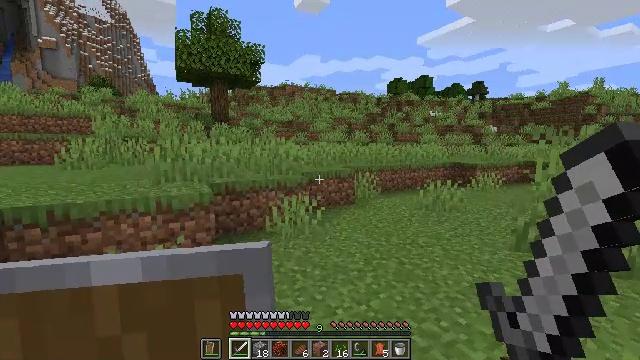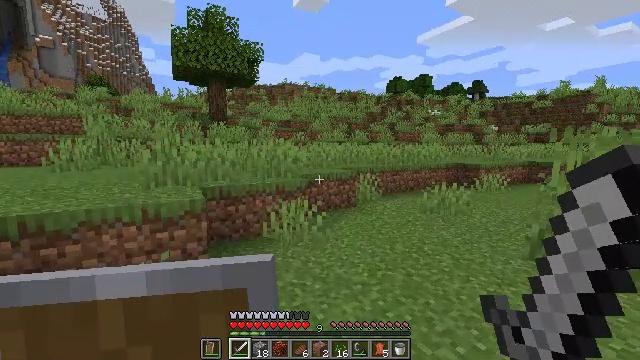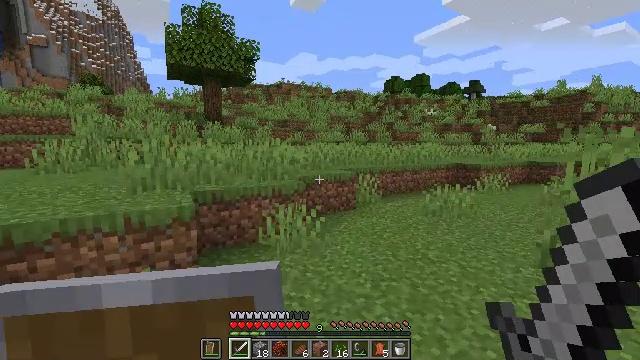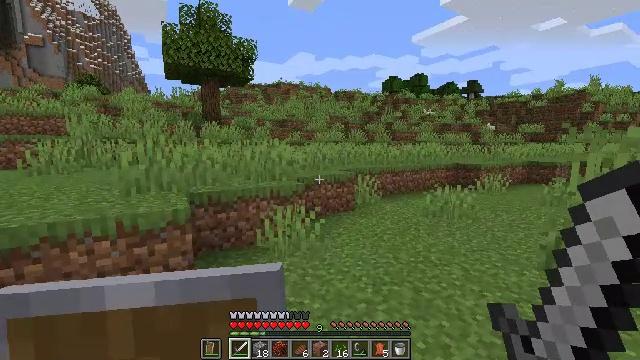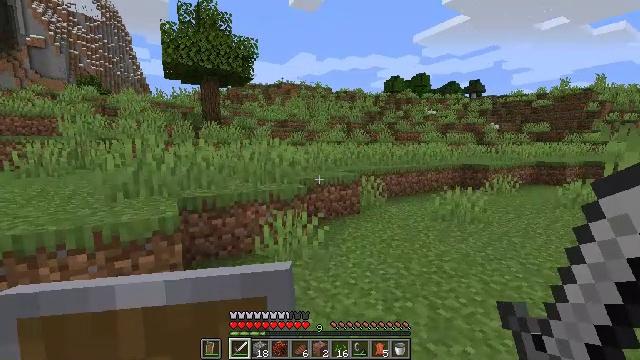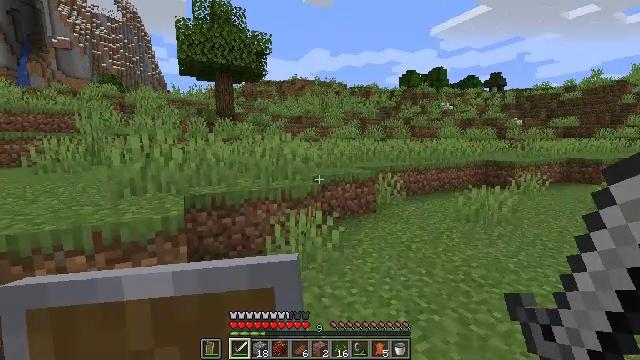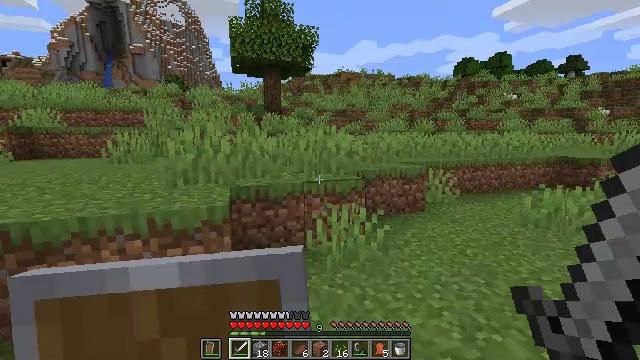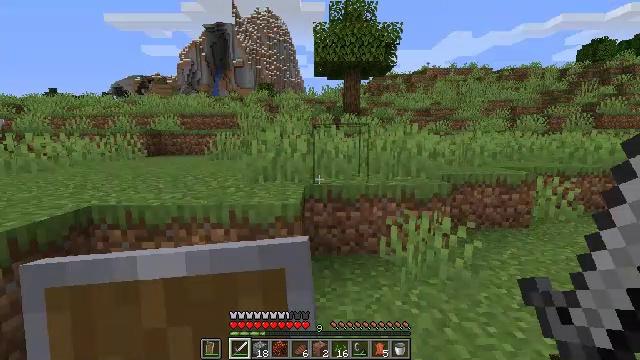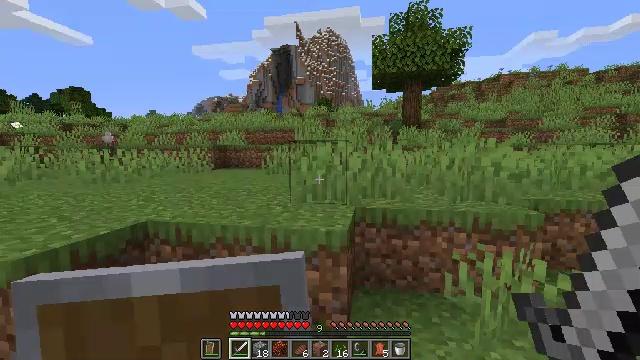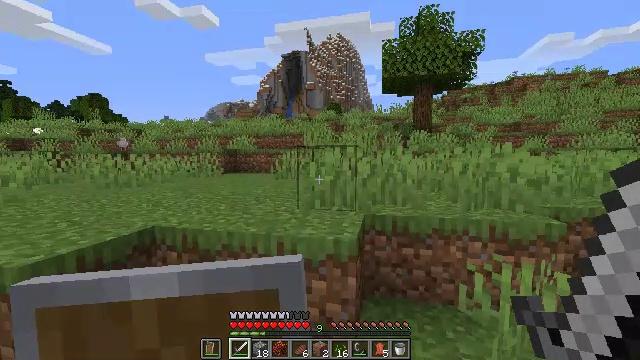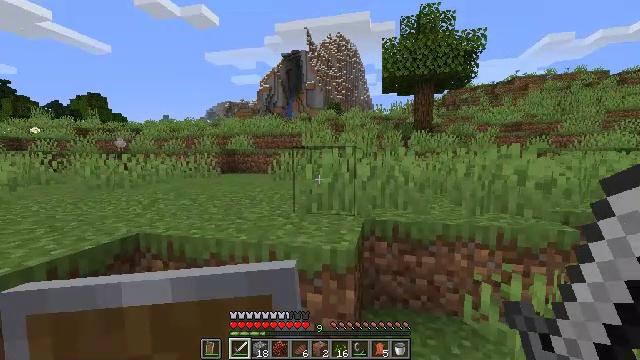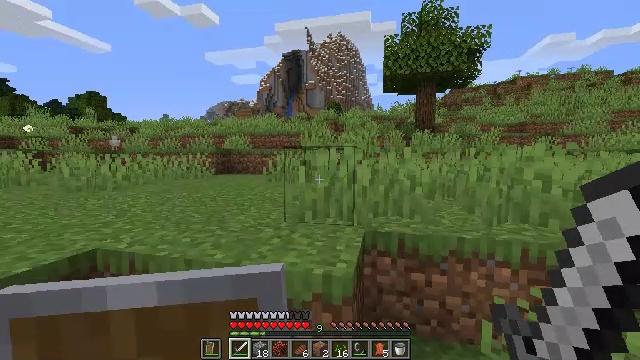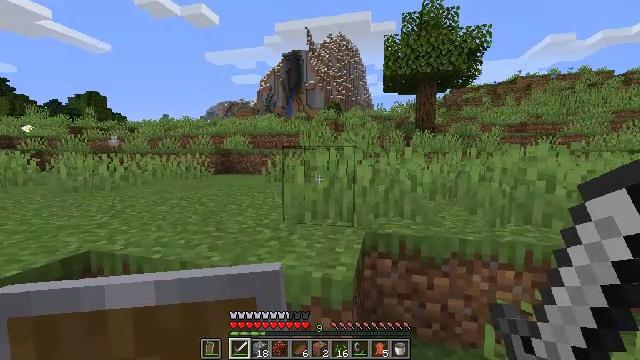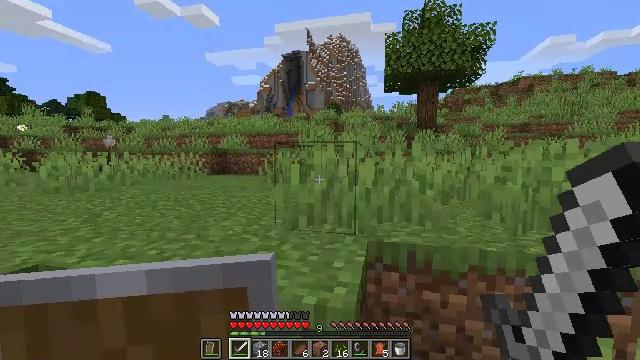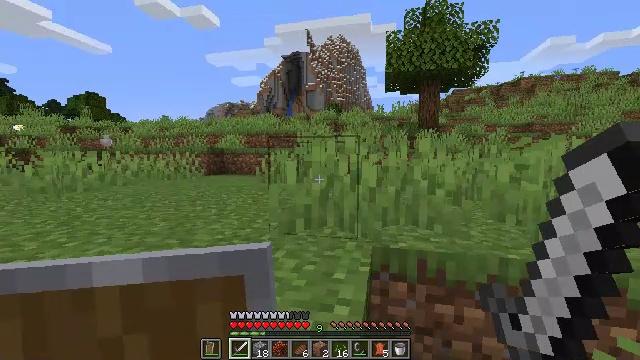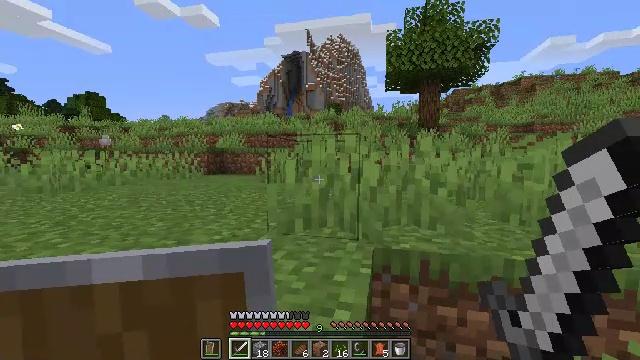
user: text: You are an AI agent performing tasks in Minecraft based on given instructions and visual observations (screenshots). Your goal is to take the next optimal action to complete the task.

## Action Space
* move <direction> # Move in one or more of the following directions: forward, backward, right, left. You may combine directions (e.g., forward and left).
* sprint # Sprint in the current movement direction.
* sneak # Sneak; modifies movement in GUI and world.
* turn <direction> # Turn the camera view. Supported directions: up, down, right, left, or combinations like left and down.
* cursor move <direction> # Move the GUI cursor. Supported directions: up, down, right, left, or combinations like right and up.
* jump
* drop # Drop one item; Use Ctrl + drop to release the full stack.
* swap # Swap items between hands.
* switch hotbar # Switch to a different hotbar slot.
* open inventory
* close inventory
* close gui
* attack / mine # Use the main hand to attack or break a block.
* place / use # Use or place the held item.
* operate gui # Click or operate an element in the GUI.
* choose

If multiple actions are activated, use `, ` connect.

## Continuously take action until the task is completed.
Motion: motion action
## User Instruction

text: Chop down the oak log.
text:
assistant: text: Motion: move forward
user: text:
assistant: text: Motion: move forward
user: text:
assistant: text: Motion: move forward
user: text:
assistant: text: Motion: move forward
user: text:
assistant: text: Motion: move forward, turn left
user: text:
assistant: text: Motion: move forward, turn left and down
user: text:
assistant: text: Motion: move forward, turn left
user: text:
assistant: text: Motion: move forward, turn left and up
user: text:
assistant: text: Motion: move forward, turn left and up
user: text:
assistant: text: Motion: move forward
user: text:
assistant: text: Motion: move forward
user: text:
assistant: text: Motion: move forward
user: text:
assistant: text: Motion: move forward
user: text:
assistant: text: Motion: move forward
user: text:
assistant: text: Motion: move forward
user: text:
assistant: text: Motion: move forward, jump
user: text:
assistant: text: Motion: move forward, turn right, jump
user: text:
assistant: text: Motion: move forward, turn right, jump
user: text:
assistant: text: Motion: move forward, turn right, jump
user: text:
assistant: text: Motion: move forward, turn right
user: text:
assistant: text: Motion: move forward
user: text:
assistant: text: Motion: move forward
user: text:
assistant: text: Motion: move forward
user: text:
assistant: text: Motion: move forward
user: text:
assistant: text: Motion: move forward
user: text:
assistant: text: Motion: move forward
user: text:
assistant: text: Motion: move forward
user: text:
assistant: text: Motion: move forward
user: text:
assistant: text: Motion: move forward
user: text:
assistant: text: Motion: move forward